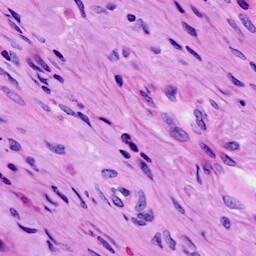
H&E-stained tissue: Cervix